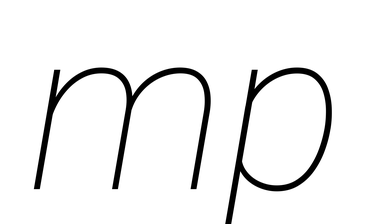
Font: Roboto-Italic_Thin_Italic